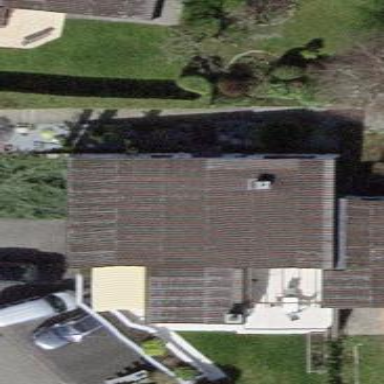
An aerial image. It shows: Terrace building.